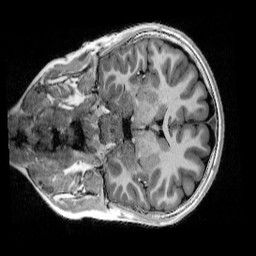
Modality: UNIT1_denoised
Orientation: coronal
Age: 10
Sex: male
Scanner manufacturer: siemens
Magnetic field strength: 3 T
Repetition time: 4 s
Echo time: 0.00303 s